Question: Currently, I have an app which support Android 2.3 and above.
In my custom view drawing operation, I need to drop shadow while drawing circle.
'''
ballPaint.setShadowLayer(shadowSize, shadowSize, shadowSize, historyChartBallShadow);
canvas.drawCircle(px, py, this.ballSize, ballPaint);
'''
I also understand that, with hardware acceleration turned on, I will not such shadow effect
<URL>
However, I realize once hardware acceleration is turned off through 'view.setLayerType(View.LAYER_TYPE_SOFTWARE, null)', my entire custom view drawing operation become very slow.
I was wondering, is there any other way to achieve similar shadow effect.

without turning off hardware acceleration?
p/s Even when I want to use 'BlurMaskFilter' from <URL>, I realize it doesn't support hardware acceleration too.
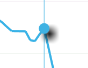
Answer: I had found a way to achieve such. First, we construct the ball + shadow off-screen image. Note, by using off-screen bitmap drawing technique, no GPU will be involved. The key is, don't use the 'Canvas' from 'onDraw' to perform 'drawCircle'.
'Canvas'
'''
private Bitmap generateBallBitmap() {
final int ballShadowSize = Utils.dpToPixel(BALL_SHADOW_SIZE);
Paint paint = new Paint();
paint.setAntiAlias(true);
paint.setColor(historyChartBallColor);
paint.setShadowLayer(ballShadowSize, ballShadowSize, ballShadowSize, historyChartBallShadow);
Bitmap bitmap = Bitmap.createBitmap((int)((ballSize + ballShadowSize)*2f), (int)((ballSize + ballShadowSize)*2f), Bitmap.Config.ARGB_8888);
bitmap.eraseColor(Color.TRANSPARENT);
Canvas canvas = new Canvas(bitmap);
canvas.drawCircle(ballSize, ballSize, ballSize, paint);
return bitmap;
}
'''
In custom view 'onDraw' function, just draw the off-screen bitmap directly.
'''
if (null == this.ballBitmap) {
this.ballBitmap = generateBallBitmap();
}
canvas.drawBitmap(this.ballBitmap, px - this.ballSize, py, null);
'''
For the entire process, I merely depend on the default value of layer type, without calling 'setLayerType' explicitly.
The outcome is fast, yet shadow effect is visible too.